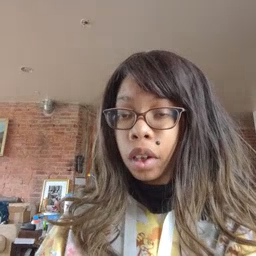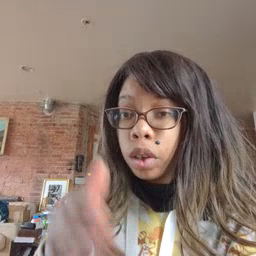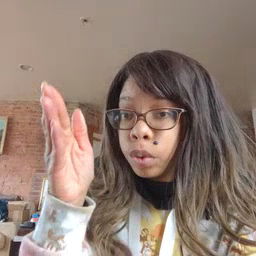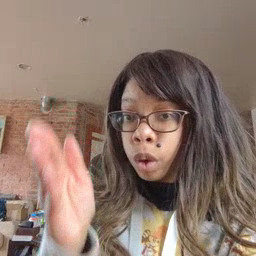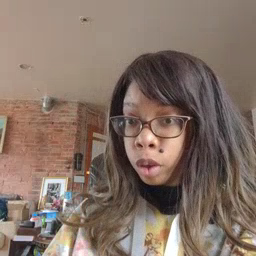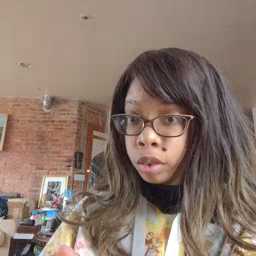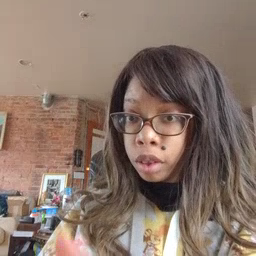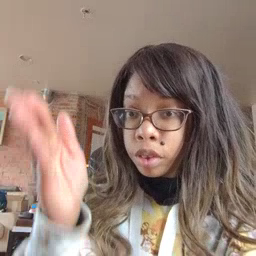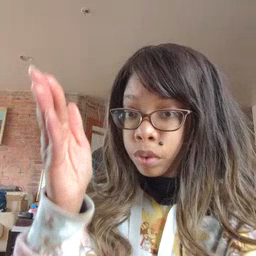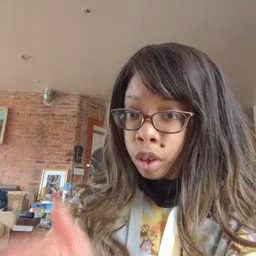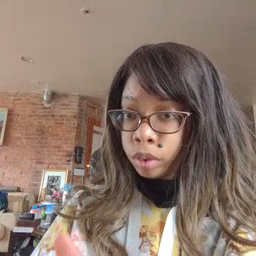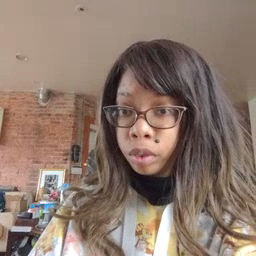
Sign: person